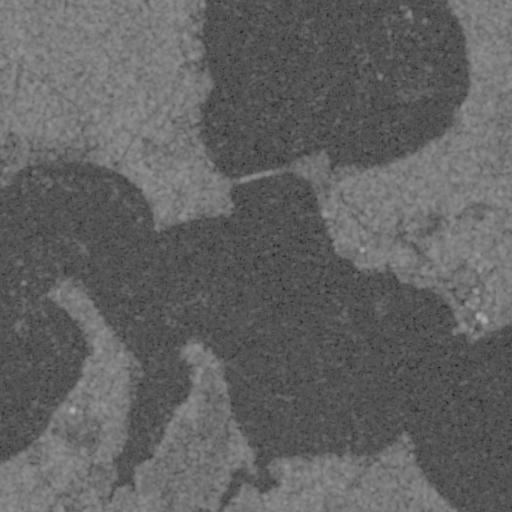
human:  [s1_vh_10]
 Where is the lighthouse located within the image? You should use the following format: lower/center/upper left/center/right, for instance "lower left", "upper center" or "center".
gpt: The lighthouse is located in the lower right of the image.
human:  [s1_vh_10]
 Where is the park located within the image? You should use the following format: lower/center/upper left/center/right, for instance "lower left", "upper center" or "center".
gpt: The park is located in the center right of the image.
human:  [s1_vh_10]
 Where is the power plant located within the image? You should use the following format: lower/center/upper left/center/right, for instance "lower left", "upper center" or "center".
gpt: There is no power plant in the image.

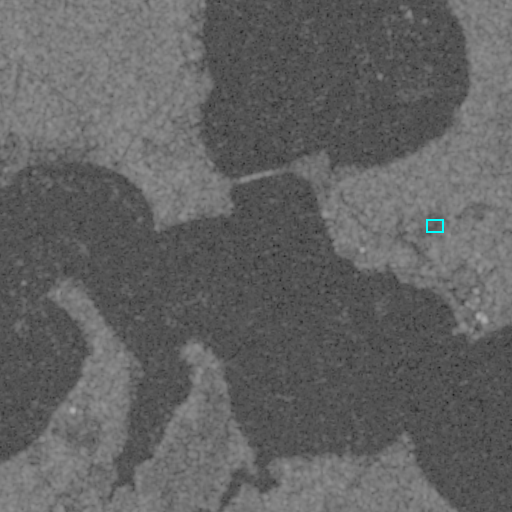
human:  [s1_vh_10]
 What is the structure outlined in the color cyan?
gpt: The structure outlined in cyan is a park.
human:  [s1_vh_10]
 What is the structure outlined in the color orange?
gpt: There is no orange outline.